Question: I have a table in MYSQL where I wish to have the option that my customer can upload a CSV file. By default I want this to add information which isn't there and automatically update it if there is information there.
These are the columns I have:
'''
id customer_name customer_name_letterhead customer_notes systype status signaltype verification address postcode telephone mobile mobiletwo email mainarea installation Contract expiration SPA nservice maintenance monitoring MS certdate
'''
I already know that I need to have an excel document with all of these in the headers of the rows. E.g A1-V1 has those headers.
edit:
I have made this:
'''
<?PHP if(isset($_POST['SUBMIT']))
{
$fname = $_FILES['sel_file']['name'];
$chk_ext = explode(".",$fname);
if(strtolower($chk_ext[1]) == "csv")
{
$filename = $_FILES['sel_file']['tmp_name'];
$handle = fopen($filename, "r");
while (($data = fgetcsv($handle, 1000, ",")) !== FALSE)
{
$sql = "INSERT into Customers(id,customer_name,customer_name_letterhead,customer_notes,systype,status,signaltype,verification,address,postcode,telephone,mobile,mobiletwo,email,mainarea installation,Contract,expiration,SPA,nservice,maintenance,monitoring,MS,certdate) values('$data[0]','$data[1]','$data[2]''$data[3]','$data[4]','$data[5]','$data[6]','$data[7]','$data[8]','$data[9]','$data[10]','$data[11]','$data[12]','$data[13]','$data[14]','$data[15]','$data[16]','$data[17]','$data[18]','$data[19]','$data[20]','$data[21]','$data[22]','$data[23]','$data[24]')";
mysql_query($sql) or die(mysql_error());
}
fclose($handle);
echo "Successfully Imported";
}
else
{
echo "Invalid File";
}
}?>
<form action='<?php echo $_SERVER["PHP_SELF"];?>' method='post'>
Import File : <input type="file" name="sel_file" id="sel_file">
<input type='submit' name='submit' value='submit'>
</form>
'''
Upon clicking submit, nothing happens.
Here is a picture of my csv file:

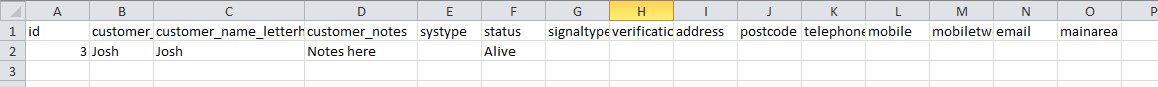
Answer: I ended up searching for a video on YouTube which really did help. It ended up giving me this:
'''
<?PHP
if(isset($_POST['submit']))
{
$file = $_FILES['file']['tmp_name'];
$handle = fopen($file,"r");
while(($fileop = fgetcsv($handle,1000, ",")) !== false)
{
$customer_name = $fileop[0];
$customer_name_letterhead = $fileop[1];
$customer_notes = $fileop[2];
$systype = $fileop[3];
$status = $fileop[4];
$signaltype = $fileop[5];
$verification = $fileop[6];
$address = $fileop[7];
$postcode = $fileop[8];
$telephone = $fileop[9];
$mobile = $fileop[10];
$mobiletwo = $fileop[11];
$email = $fileop[12];
$mainarea = $fileop[13];
$installation = $fileop[14];
$Contract = $fileop[15];
$expiration = $fileop[16];
$SPA = $fileop[17];
$nservice = $fileop[18];
$maintenance = $fileop[19];
$monitoring = $fileop[20];
$MS = $fileop[21];
$certdate = $fileop[22];
$sql = mysqli_query($GLOBALS["___mysqli_ston"], "INSERT INTO Customers (
customer_name,
customer_name_letterhead,
customer_notes,
systype,
status,
signaltype,
verification,
address,
postcode,
telephone,
mobile,
mobiletwo,
email,
mainarea,
installation,
Contract,
expiration,
SPA,
nservice,
maintenance,
monitoring,
MS,
certdate
) VALUES (
'$customer_name',
'$customer_name_letterhead',
'$customer_notes',
'$systype',
'$status',
'$signaltype',
'$verification',
'$address',
'$postcode',
'$telephone',
'$mobile',
'$mobiletwo',
'$email',
'$mainarea',
'$installation',
'$Contract',
'$expiration',
'$SPA',
'$nservice',
'$maintenance',
'$monitoring',
'$MS',
'$certdate'
)");
if($sql)
{
echo 'Uploaded '. $sql . ' entries';
}
}
}
?>
<form action="<?php echo $_SERVER['PHP_SELF']; ?>" method="post" enctype="multipart/form-data">
<input type="file" name="file">
<br>
<input type="submit" name="submit" value="Upload CSV File">
</form>
'''